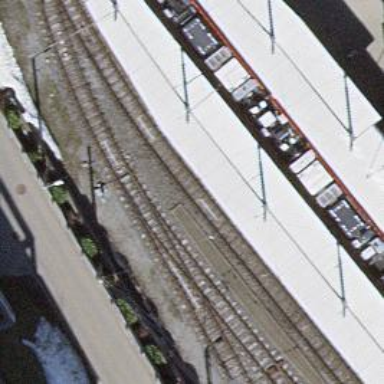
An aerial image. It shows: Narrow-gauge railway yard with electrified contact line.